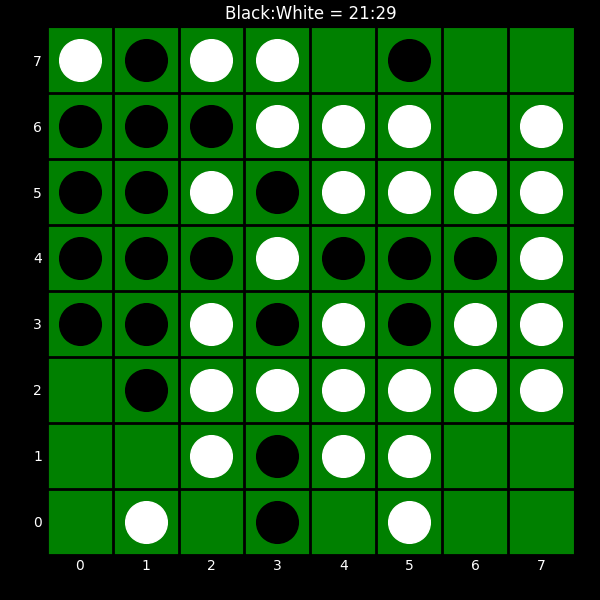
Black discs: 21
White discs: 29